Aerial crown-view tile of a tropical tree (Barro Colorado Island, Panama), acquired 20241216:
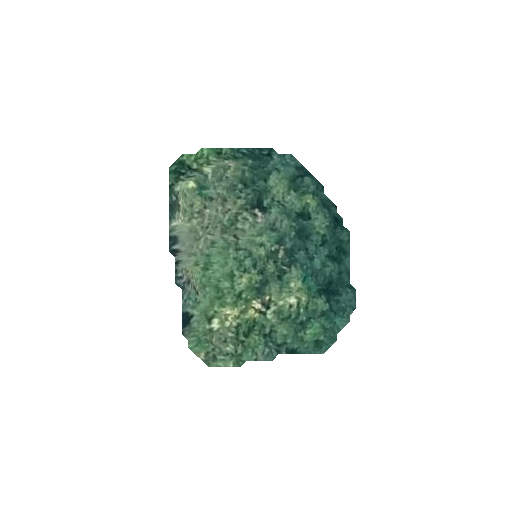
Species: Alseis blackiana
GBIF accepted scientific name: Alseis blackiana
Crown area: 48.016 m²